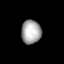
Tissue: lung
Cell type: Epithelial cells
Senescence score: 0.2361
Nuclear area (px): 460
Mean DAPI intensity: 167.55